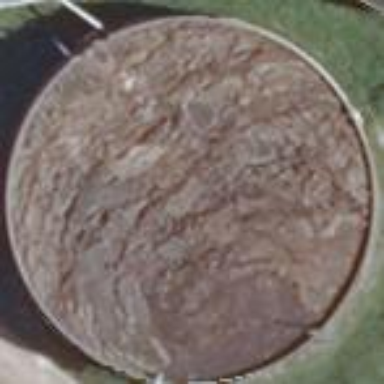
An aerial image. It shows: Storage tank building.